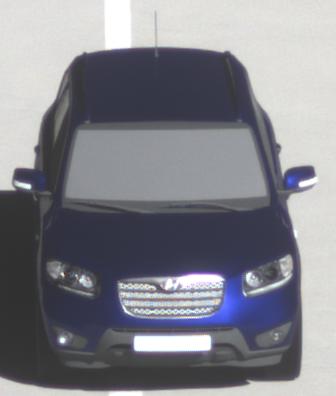
Make: Hyundai
Model: Santa Fe 2.4
Detailed model: Santa Fe (CM)
Model produced from: 2010/01
Model produced until: 2012/09
Doors: 5
Color: blue
Road condition: dry road
Daytime: morning or afternoon
Contrast: high contrast